Question: Using below code I am able to draw arrow shaped button(shown below) ,but I want to draw hexagone(shown below as result image) ,so that I can use png image of size 175x154 as button image ,What Points I need to use to draw this ? and i need to to draw 6 such buttons ,how do i achieve this ?

'''
private void Parent_Load(object sender, EventArgs e)
{
// Define the points in the polygonal path.
Point[] pts = {
new Point( 20, 60),
new Point(140, 60),
new Point(140, 20),
new Point(220, 100),
new Point(140, 180),
new Point(140, 140),
new Point( 20, 140)
};
// Make the GraphicsPath.
GraphicsPath polygon_path = new GraphicsPath(FillMode.Winding);
polygon_path.AddPolygon(pts);
// Convert the GraphicsPath into a Region.
Region polygon_region = new Region(polygon_path);
// Constrain the button to the region.
btnExam.Region = polygon_region;
// Make the button big enough to hold the whole region.
btnExam.SetBounds(
btnExam.Location.X,
btnExam.Location.Y,
pts[3].X + 5, pts[4].Y + 5);
}
'''
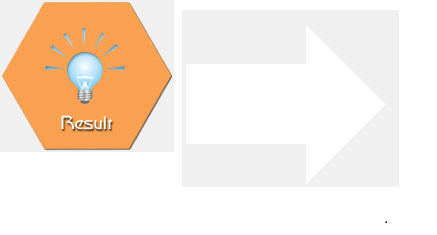
Answer: The input should be a 'Rectangle' which contains the 'Hexagonal shape', from that input we will calculate the 'Points' for your 'Hexagonal shape', something like this:
'''
public Point[] GetPoints(Rectangle container){
Point[] points = new Point[6];
int half = container.Height / 2;
int quart = container.Width/4;
points[0] = new Point(container.Left + quart, container.Top);
points[1] = new Point(container.Right - quart, container.Top);
points[2] = new Point(container.Right, container.Top + half);
points[3] = new Point(container.Right - quart, container.Bottom);
points[4] = new Point(container.Left + quart, container.Bottom);
points[5] = new Point(container.Left, container.Top + half);
return points;
}
private void Parent_Load(object sender, EventArgs e) {
//This should be placed first
// Make the button big enough to hold the whole region.
btnExam.SetBounds( btnExam.Location.X, btnExam.Location.Y, 100, 100);
// Make the GraphicsPath.
GraphicsPath polygon_path = new GraphicsPath(FillMode.Winding);
polygon_path.AddPolygon(GetPoints(btnExam.ClientRectangle));
// Convert the GraphicsPath into a Region.
Region polygon_region = new Region(polygon_path);
// Constrain the button to the region.
btnExam.Region = polygon_region;
}
'''
You should whenever your 'btnExam''s Size changes, so you should define some method called 'UpdateRegion' and call it in a 'SizeChanged' event handler:
'''
private void UpdateRegion(){
GraphicsPath polygon_path = new GraphicsPath(FillMode.Winding);
polygon_path.AddPolygon(GetPoints(btnExam.ClientRectangle));
btnExam.Region = new Region(polygon_path);
}
//SizeChanged event handler for your btnExam
private void btnExam_SizeChanged(object sender, EventArgs e){
UpdateRegion();
}
//Then you just need to change the size of your btnExam in Parent_Load
private void Parent_Load(object sender, EventArgs e) {
//The button should be square
btnExam.SetBounds( btnExam.Location.X, btnExam.Location.Y, 100, 100);
}
'''